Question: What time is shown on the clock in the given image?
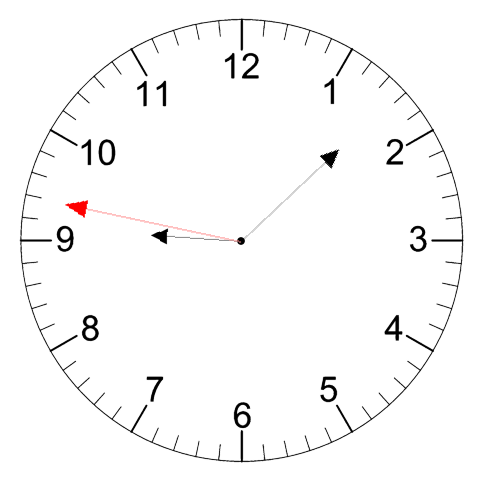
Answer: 09:07:47